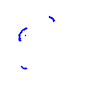
Particle: proton